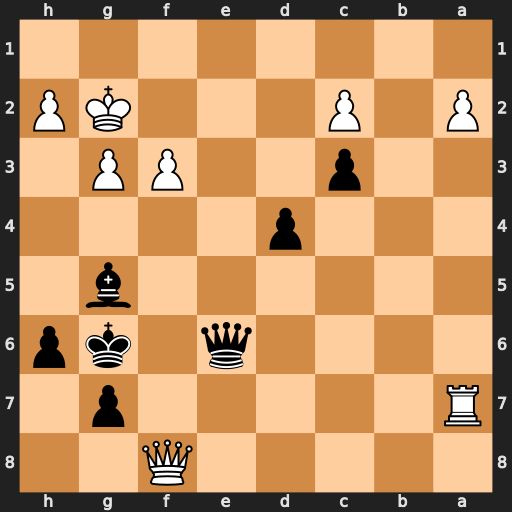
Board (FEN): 5Q2/R5p1/4q1kp/6b1/3p4/2p2PP1/P1P3KP/8
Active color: b
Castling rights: -
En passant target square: -
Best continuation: Qe2+ Kh3 Qf1+ Kg4 h5#